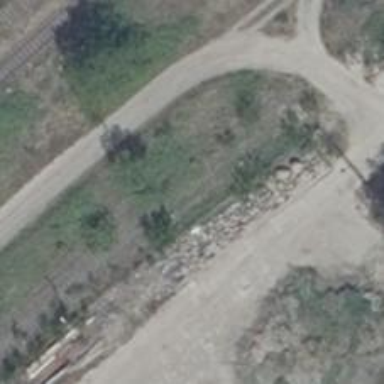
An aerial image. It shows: Abandoned railway.